Interaction volume radius: 5 \u00c5
Interaction volume height: 15 \u00c5
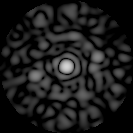
Disorder parameter: 0.8355